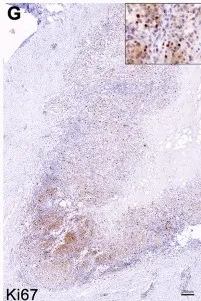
Analysis of a CSF-470 VAC-SITE tissue. (E-G) CD8+ lymphocytes were mainly PD1- and many of them were proliferating (Ki67+). Original magnifications = : 20X. Scale bars:. =200 mum.
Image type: pathology (immunostaining)